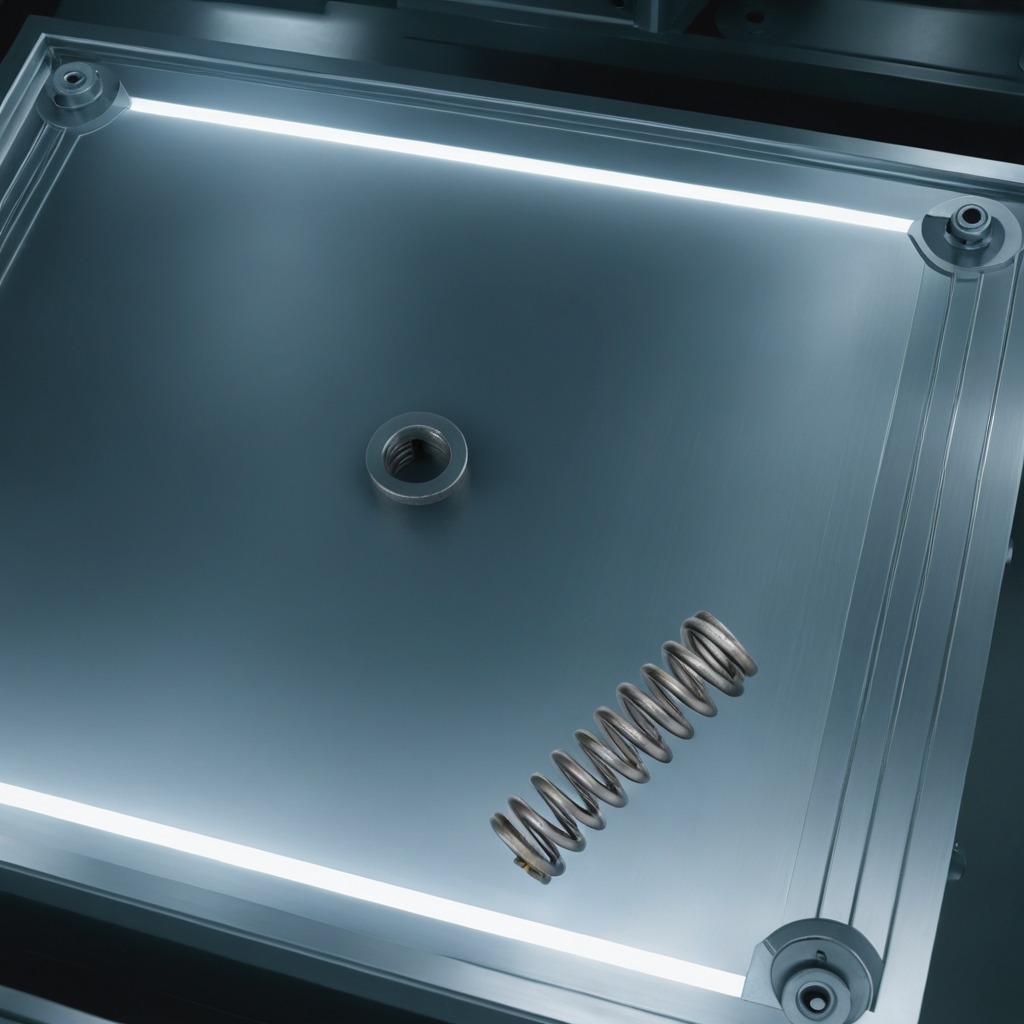
A coiled metal spring lies on the metal table in a machine shop under fluorescent lights.